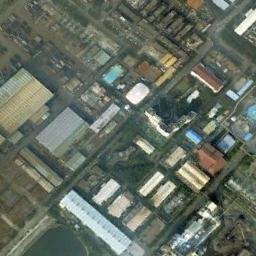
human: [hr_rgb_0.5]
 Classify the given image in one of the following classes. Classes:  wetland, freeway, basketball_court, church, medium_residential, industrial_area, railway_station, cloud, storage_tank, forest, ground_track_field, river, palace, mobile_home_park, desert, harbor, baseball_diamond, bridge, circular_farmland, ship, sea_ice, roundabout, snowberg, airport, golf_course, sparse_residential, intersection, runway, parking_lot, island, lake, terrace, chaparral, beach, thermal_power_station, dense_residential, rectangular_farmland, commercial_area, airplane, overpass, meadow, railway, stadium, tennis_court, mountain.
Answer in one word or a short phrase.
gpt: industrial_area